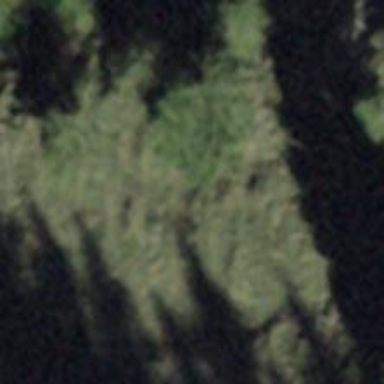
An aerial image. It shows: Patch of scrub vegetation.